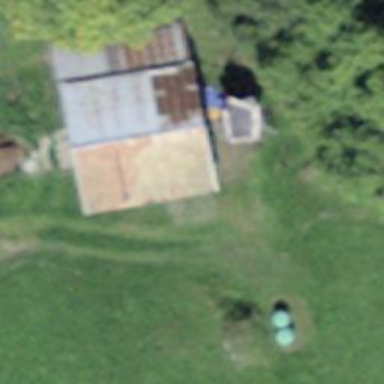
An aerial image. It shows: Rural barn.